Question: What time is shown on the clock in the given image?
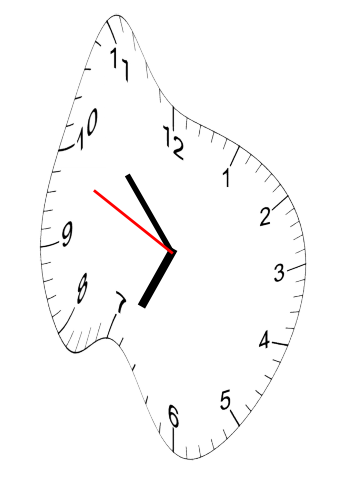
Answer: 06:52:49